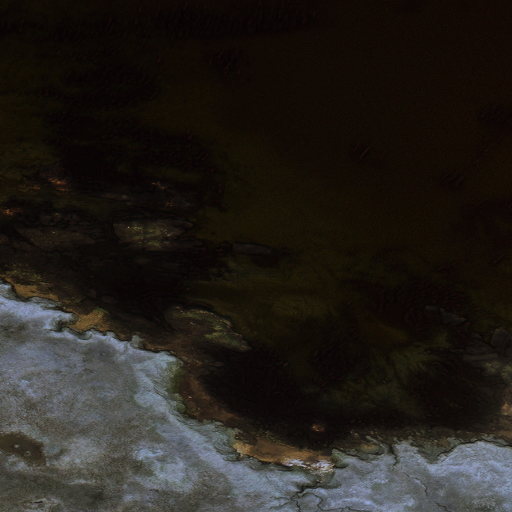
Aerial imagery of bar in Alaska named Chixsxa containing only unknown